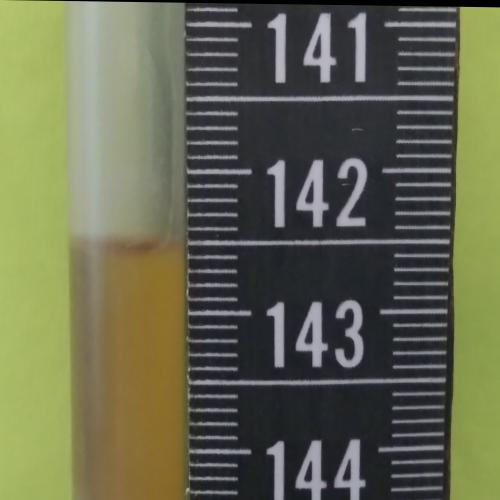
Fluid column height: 142.5 cm